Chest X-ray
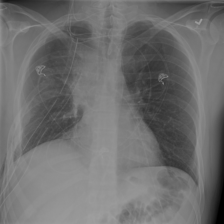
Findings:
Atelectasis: negative
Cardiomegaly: negative
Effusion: negative
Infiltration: negative
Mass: negative
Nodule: negative
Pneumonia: negative
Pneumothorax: negative
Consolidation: negative
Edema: negative
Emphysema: negative
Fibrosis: negative
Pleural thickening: negative
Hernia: negative